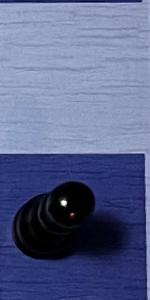
Label: Pawn_Black